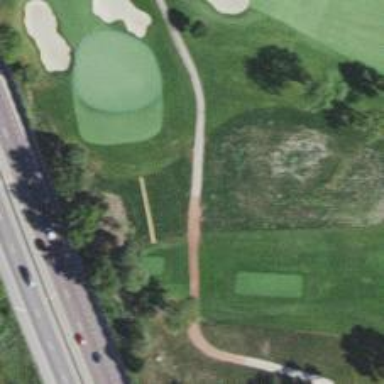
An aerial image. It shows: Service road designated as golf cart path.